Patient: sex M, age 57
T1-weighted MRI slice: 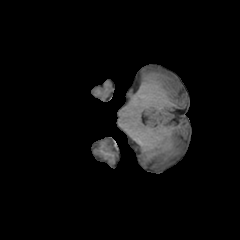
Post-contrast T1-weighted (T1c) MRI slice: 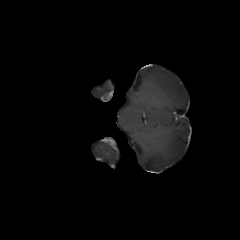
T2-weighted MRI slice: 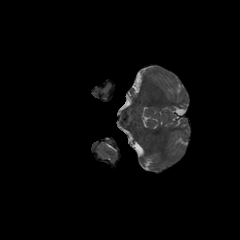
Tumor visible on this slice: no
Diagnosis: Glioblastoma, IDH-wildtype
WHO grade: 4